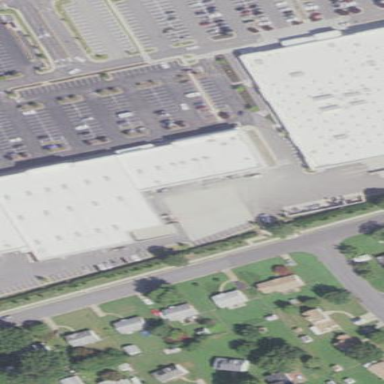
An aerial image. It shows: Retail building.